Question: I am trying to capture a screenshot of external application and load the image to a .NET PictureBox.
There are a bunch of examples using user32.dll an I am looking for a .NET answer that does not use the user32.dll file.
App #1
I have provided sample code below that I am using for demonstration purposes. When the program is executed, it parses Processes and saves ones with valid window titles to the drop-down list.
When you select the app name from the drop-down list and click the button, it will try to capture the screenshot app and load into the .NET PictureBox.

Form1.cs
'''
using System;
using System.Collections.Generic;
using System.Diagnostics;
using System.Drawing;
using System.Windows.Forms;
namespace WindowsFormsApplication3
{
public partial class Form1 : Form
{
Dictionary<string, IntPtr> apps = new Dictionary<string, IntPtr>();
public Form1()
{
InitializeComponent();
foreach (Process process in Process.GetProcesses())
{
if (string.IsNullOrEmpty(process.MainWindowTitle))
continue;
apps.Add(process.MainWindowTitle, process.MainWindowHandle);
comboBox1.Items.Add(process.MainWindowTitle);
}
}
private void button1_Click(object sender, EventArgs e)
{
IntPtr intptr = apps[comboBox1.Items[comboBox1.SelectedIndex].ToString()];
Graphics g = Graphics.FromHwnd(intptr);
// get width and height of app #2
int width = (int)g.VisibleClipBounds.Width;
int height = (int)g.VisibleClipBounds.Height;
Size s = new Size(width, height);
// create new bitmap
Bitmap wincapture = new Bitmap(width, height, g);
// code tried.
//g.CopyFromScreen(0, 0, 0, 0, new Size(width, height));
//g.DrawImage(wincapture, 0, 0, width, height);
// once App #2 has been captured, show image in picture box.
pictureBox1.Image = wincapture;
}
}
}
'''
Form1.Designer.cs
'''
namespace WindowsFormsApplication3
{
partial class Form1
{
/// <summary>
/// Required designer variable.
/// </summary>
private System.ComponentModel.IContainer components = null;
/// <summary>
/// Clean up any resources being used.
/// </summary>
/// <param name="disposing">true if managed resources should be disposed; otherwise, false.</param>
protected override void Dispose(bool disposing)
{
if (disposing && (components != null))
{
components.Dispose();
}
base.Dispose(disposing);
}
#region Windows Form Designer generated code
/// <summary>
/// Required method for Designer support - do not modify
/// the contents of this method with the code editor.
/// </summary>
private void InitializeComponent()
{
this.pictureBox1 = new System.Windows.Forms.PictureBox();
this.button1 = new System.Windows.Forms.Button();
this.comboBox1 = new System.Windows.Forms.ComboBox();
((System.ComponentModel.ISupportInitialize)(this.pictureBox1)).BeginInit();
this.SuspendLayout();
//
// pictureBox1
//
this.pictureBox1.Location = new System.Drawing.Point(13, 13);
this.pictureBox1.Name = "pictureBox1";
this.pictureBox1.Size = new System.Drawing.Size(267, 183);
this.pictureBox1.SizeMode = System.Windows.Forms.PictureBoxSizeMode.StretchImage;
this.pictureBox1.TabIndex = 0;
this.pictureBox1.TabStop = false;
//
// button1
//
this.button1.Location = new System.Drawing.Point(102, 227);
this.button1.Name = "button1";
this.button1.Size = new System.Drawing.Size(82, 23);
this.button1.TabIndex = 2;
this.button1.Text = "View Ext App";
this.button1.UseVisualStyleBackColor = true;
this.button1.Click += new System.EventHandler(this.button1_Click);
//
// comboBox1
//
this.comboBox1.FormattingEnabled = true;
this.comboBox1.Location = new System.Drawing.Point(13, 202);
this.comboBox1.Name = "comboBox1";
this.comboBox1.Size = new System.Drawing.Size(267, 21);
this.comboBox1.TabIndex = 3;
//
// Form1
//
this.AutoScaleDimensions = new System.Drawing.SizeF(6F, 13F);
this.AutoScaleMode = System.Windows.Forms.AutoScaleMode.Font;
this.ClientSize = new System.Drawing.Size(292, 256);
this.Controls.Add(this.comboBox1);
this.Controls.Add(this.button1);
this.Controls.Add(this.pictureBox1);
this.Name = "Form1";
this.Text = "App #1";
((System.ComponentModel.ISupportInitialize)(this.pictureBox1)).EndInit();
this.ResumeLayout(false);
}
#endregion
private System.Windows.Forms.PictureBox pictureBox1;
private System.Windows.Forms.Button button1;
private System.Windows.Forms.ComboBox comboBox1;
}
}
'''
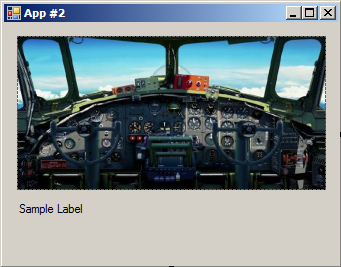
Answer: This is the code I came up with to take a screenshot of an application without using user32.dll.
---
To make the app active, and wait for 20 to make sure it has completed.
'''
Microsoft.VisualBasic.Interaction.AppActivate(ProcessId);
Threading.Thread.Sleep(20);
'''
To capture the active window, I used the following. Added a delay of 200, then convert the clipboard object to an image.
'''
SendKeys.SendWait("%{PRTSC}");
Threading.Thread.Sleep(200);
IDataObject objData = Clipboard.GetDataObject();
'''